Field crop: maize
Growth stage: 1
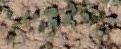
Species: convolvulus